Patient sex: F
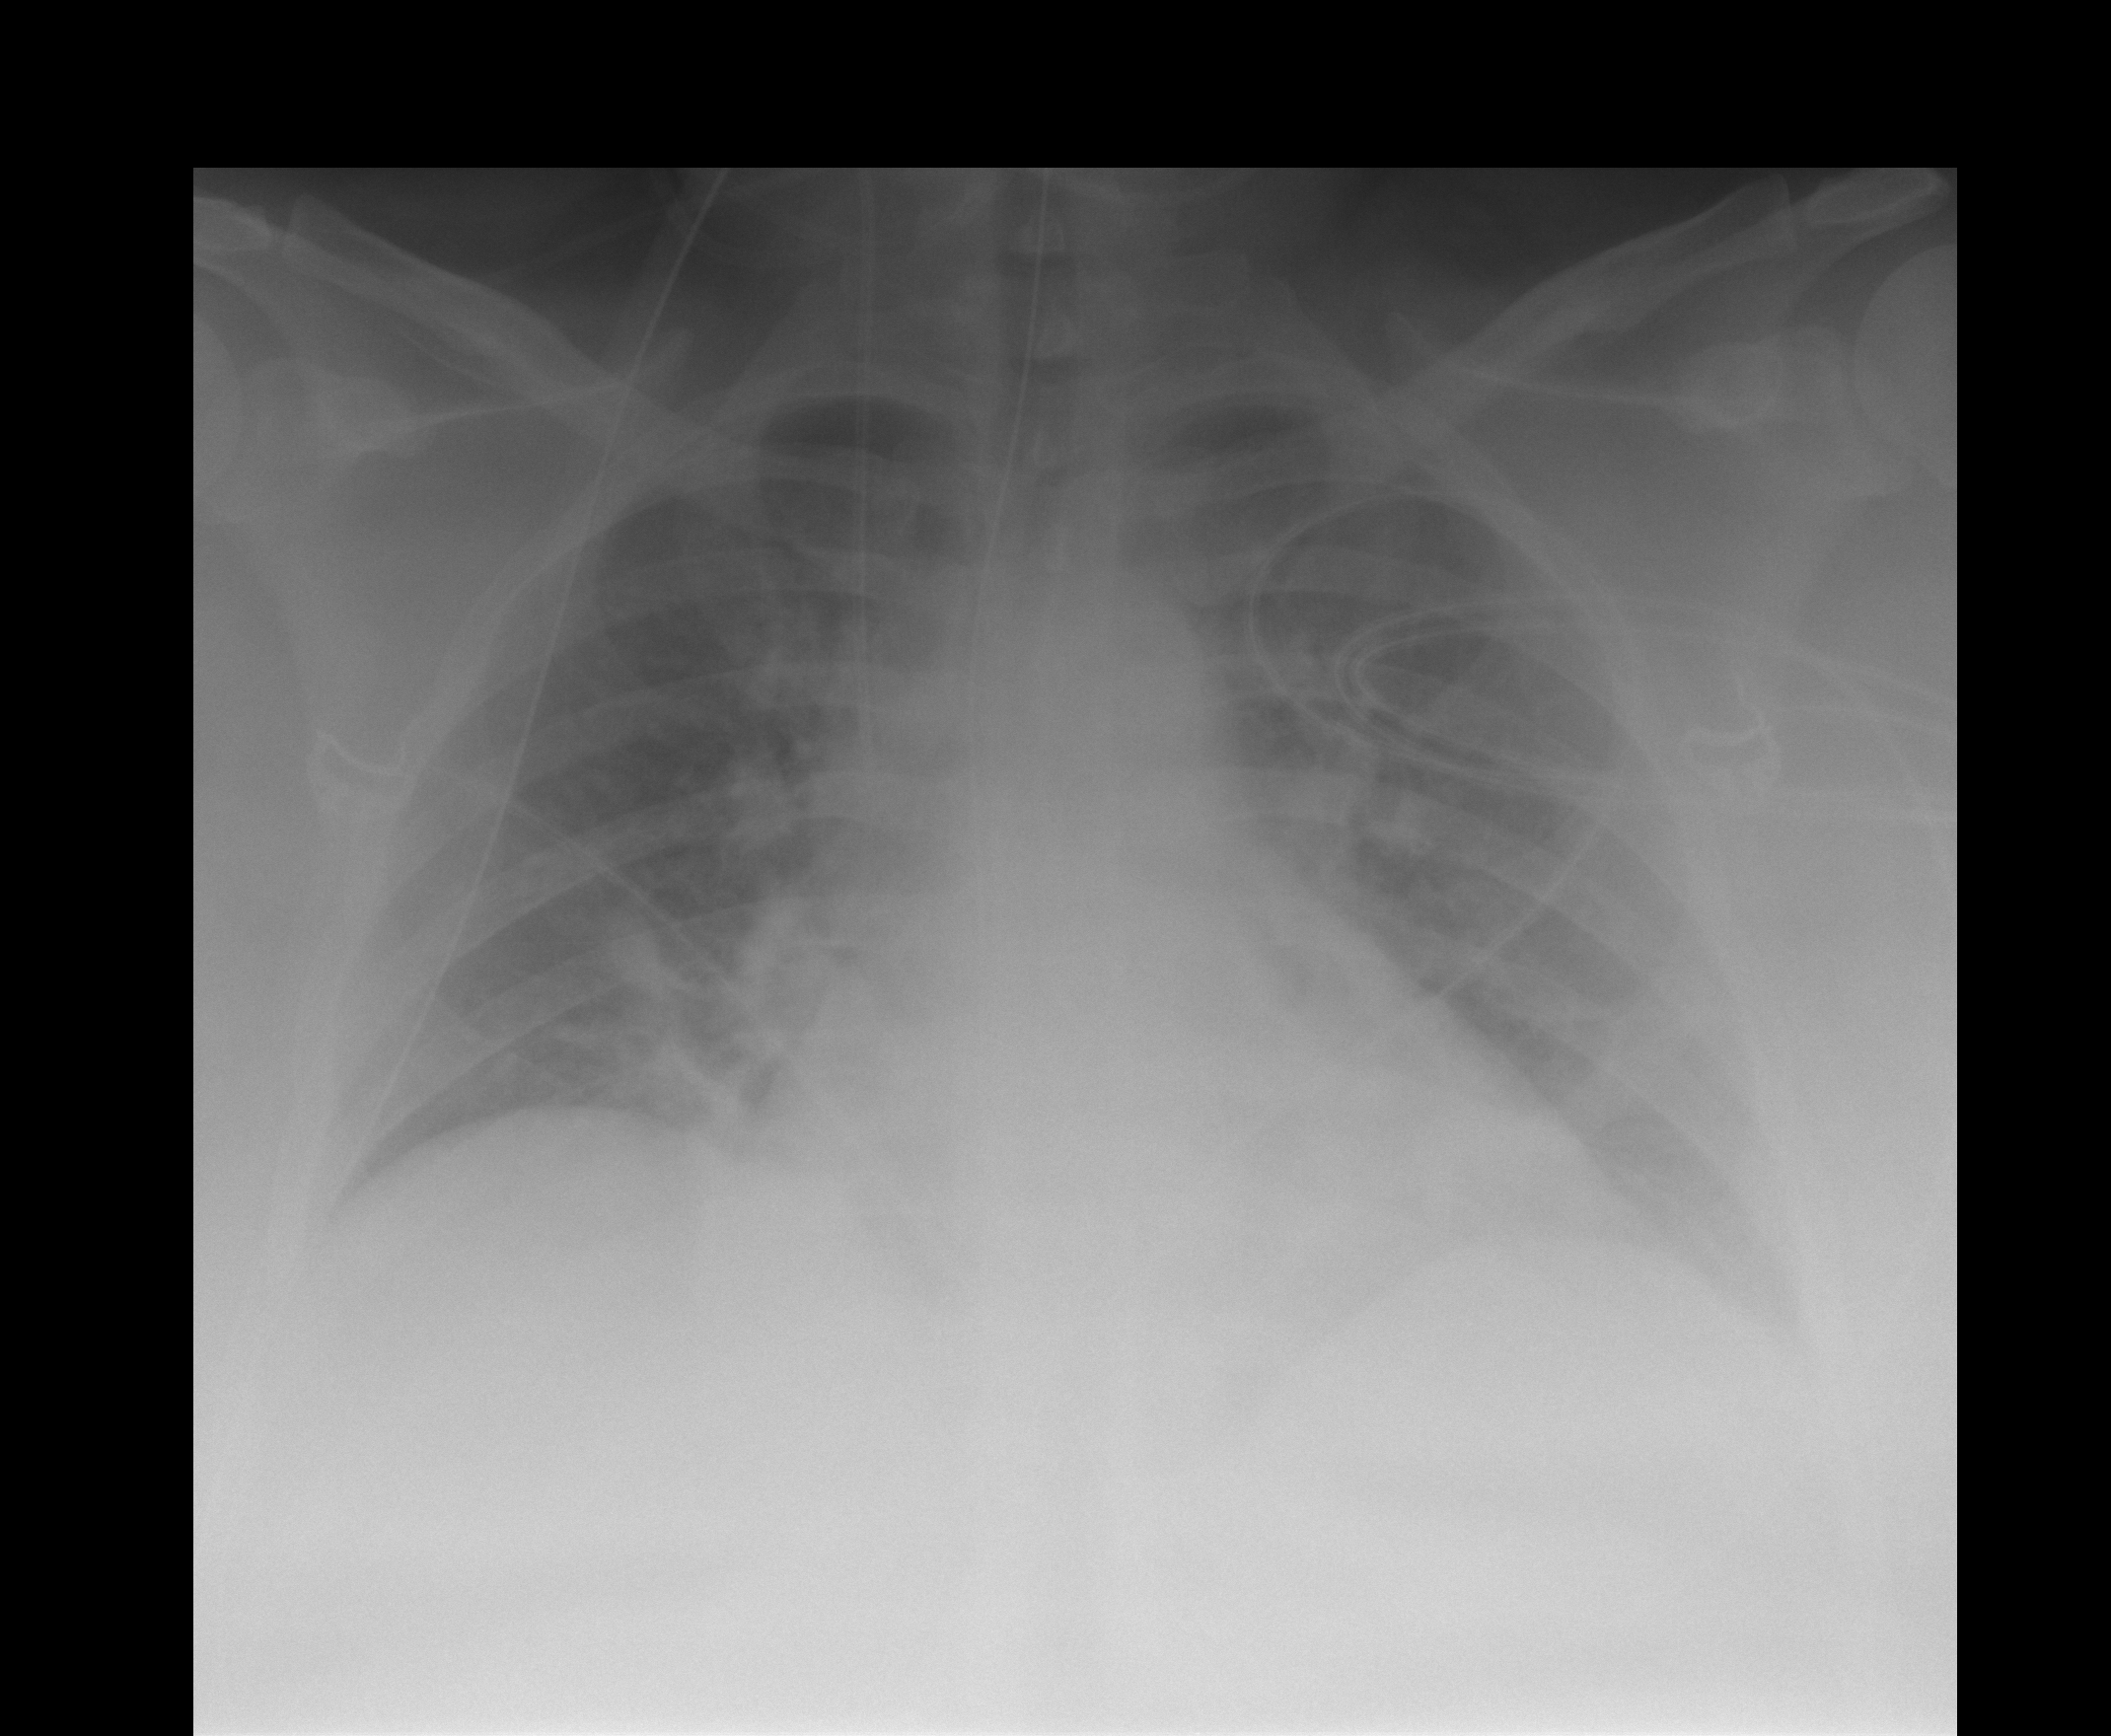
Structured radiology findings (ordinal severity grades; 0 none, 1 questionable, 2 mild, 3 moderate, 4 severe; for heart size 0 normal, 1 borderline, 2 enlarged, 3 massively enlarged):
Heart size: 0
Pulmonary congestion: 0
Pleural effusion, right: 0
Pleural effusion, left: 2
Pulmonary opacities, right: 0
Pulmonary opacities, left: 0
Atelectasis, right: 0
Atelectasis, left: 0